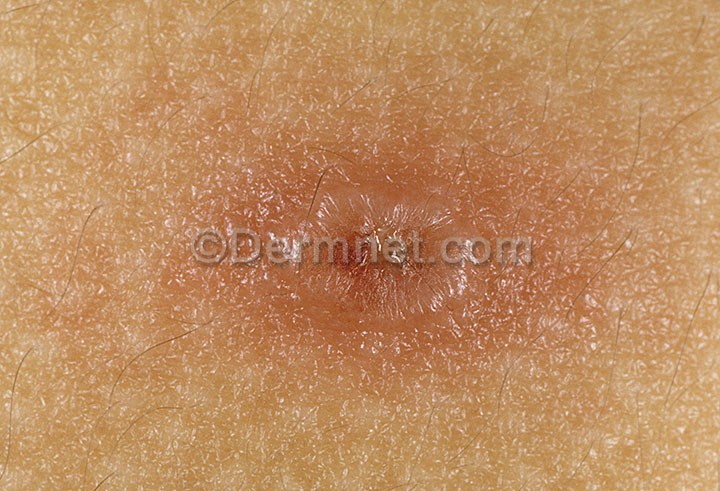
Disease: Warts Molluscum and other Viral Infections